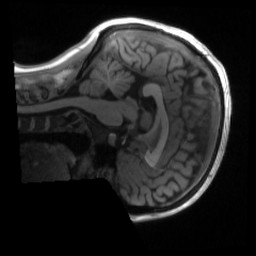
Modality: T1w
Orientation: sagittal
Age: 20
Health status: ill
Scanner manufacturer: siemens
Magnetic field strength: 3 T
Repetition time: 2.2 s
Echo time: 0.00157 s